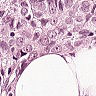
Metastatic tissue present: yes